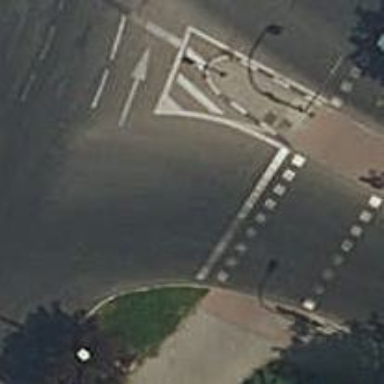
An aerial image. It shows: Road with traffic signals.